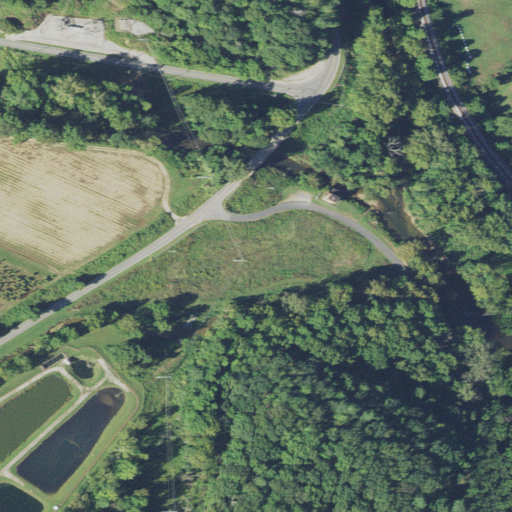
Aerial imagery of valley in North Carolina named Turkey Cove containing deciduous forest, pasture, open development, low intensity development, medium intensity development, evergreen forest, open water, high intensity development, and grassland